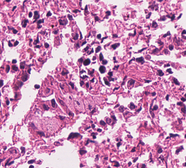
Tumor epithelial tissue: no
Tumor-associated stroma tissue: no
Normal tissue: yes